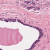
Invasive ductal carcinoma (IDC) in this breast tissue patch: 0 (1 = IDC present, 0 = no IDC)